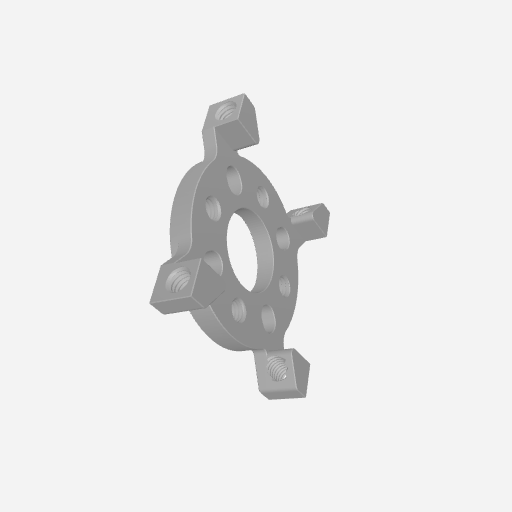
Part: Post2PatternMount32-1